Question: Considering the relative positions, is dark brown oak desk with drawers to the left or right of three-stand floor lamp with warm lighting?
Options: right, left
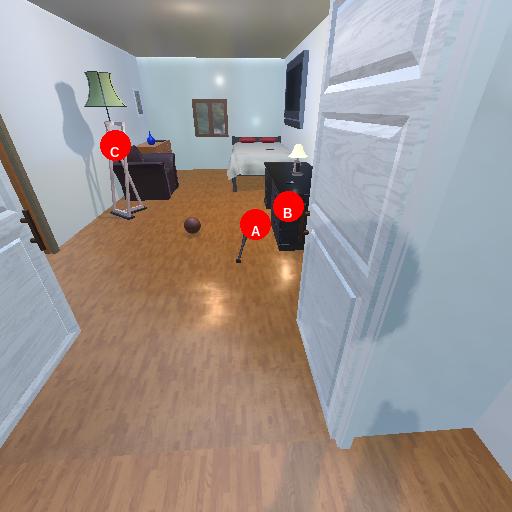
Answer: right